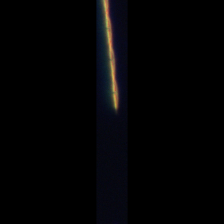
Taxon: Psuedo-nitzschia
Group: Diatoms